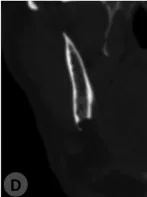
(B-F) Coronal CT views demonstrating the bone concavity affecting the lingual and inferior aspects of the mandible.
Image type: radiology (ct)